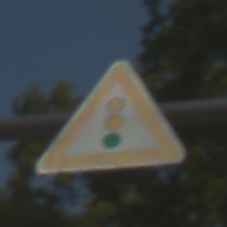
Verkehrszeichen: Lichtzeichenanlage
Umgebung: Outdoor, Suburban
Tageszeit: MorningAfternoon
Wetter: Clear
Licht: Natural
Jahreszeit: NotSpecified
Kontrast: HighContrast